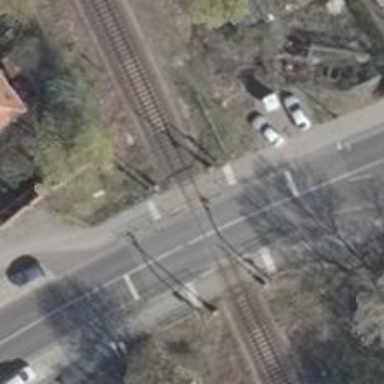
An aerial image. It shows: Railway crossing.